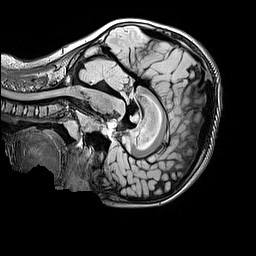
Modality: FLAIR
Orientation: sagittal
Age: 9
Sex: female
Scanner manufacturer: siemens
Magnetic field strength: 3 T
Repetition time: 5 s
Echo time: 0.388 s